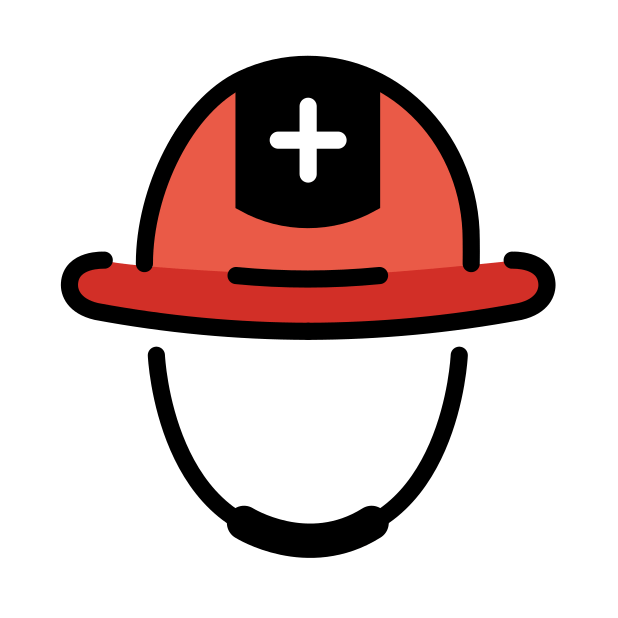
Emoji: ⛑
Name: helmet with white cross
Unicode: 0x26d1